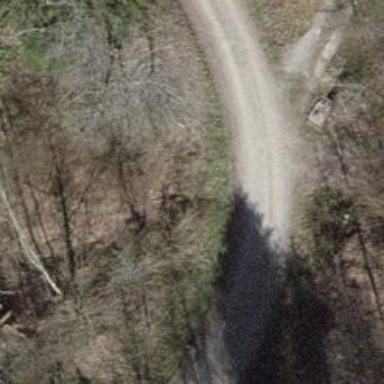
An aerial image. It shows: Culvert tunnel.